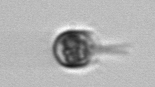
Label: Balanion